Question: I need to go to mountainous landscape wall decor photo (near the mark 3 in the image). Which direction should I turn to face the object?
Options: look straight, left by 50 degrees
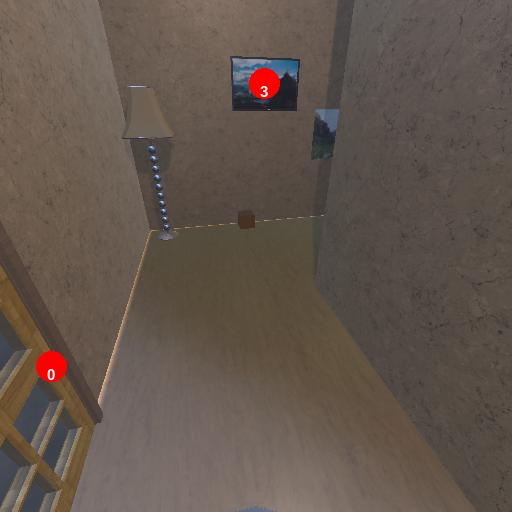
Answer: look straight